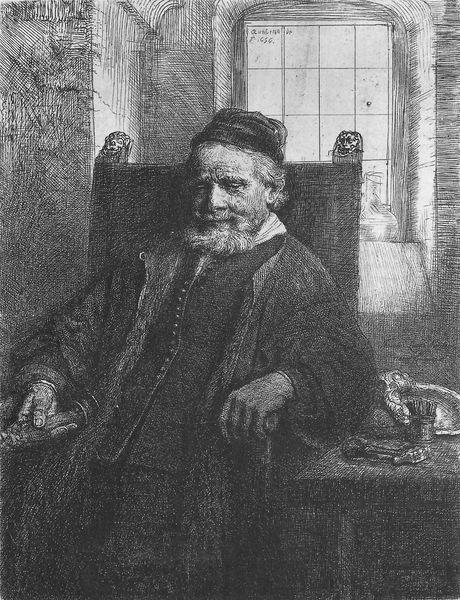
Titel: Jan Lutma
Künstler: Harmensz van Rijn Rembrandt
Institution: Hamburg, Kunsthalle
Schlagwörter: kopf, mann, weiß, sitzen, fenster, finger, grau, hut, stuhl, tisch, zeichnung, alt, anzug, bart, jacke, mütze, falten, kragen, tablett, hände, portrait, kostüm, mantel, skulptur, knöpfe, druck, radierung, stich, hammer, kupferstich